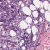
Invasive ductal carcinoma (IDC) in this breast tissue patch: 1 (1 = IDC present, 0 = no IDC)